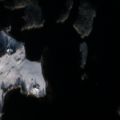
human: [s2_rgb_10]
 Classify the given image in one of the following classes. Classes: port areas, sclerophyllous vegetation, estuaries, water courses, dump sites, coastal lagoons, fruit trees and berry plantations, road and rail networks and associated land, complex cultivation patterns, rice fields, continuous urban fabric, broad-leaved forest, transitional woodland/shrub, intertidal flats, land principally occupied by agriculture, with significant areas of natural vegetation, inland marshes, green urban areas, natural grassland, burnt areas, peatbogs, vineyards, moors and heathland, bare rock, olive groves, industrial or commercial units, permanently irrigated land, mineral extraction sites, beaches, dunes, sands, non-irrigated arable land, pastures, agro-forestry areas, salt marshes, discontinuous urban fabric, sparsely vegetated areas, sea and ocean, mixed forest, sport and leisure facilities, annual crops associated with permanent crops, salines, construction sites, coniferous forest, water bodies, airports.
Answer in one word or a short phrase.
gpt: non-irrigated arable land, coniferous forest, mixed forest, water bodies